Aerial crown-view tile of a tropical tree (Barro Colorado Island, Panama), acquired 20240611:
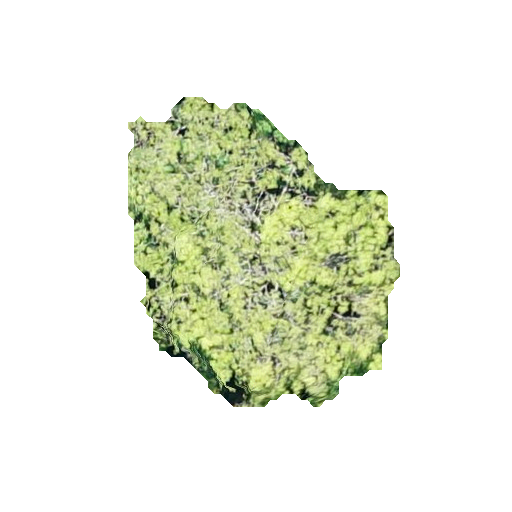
Species: Tabebuia rosea
GBIF accepted scientific name: Tabebuia rosea
Crown area: 95.413 m²